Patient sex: M
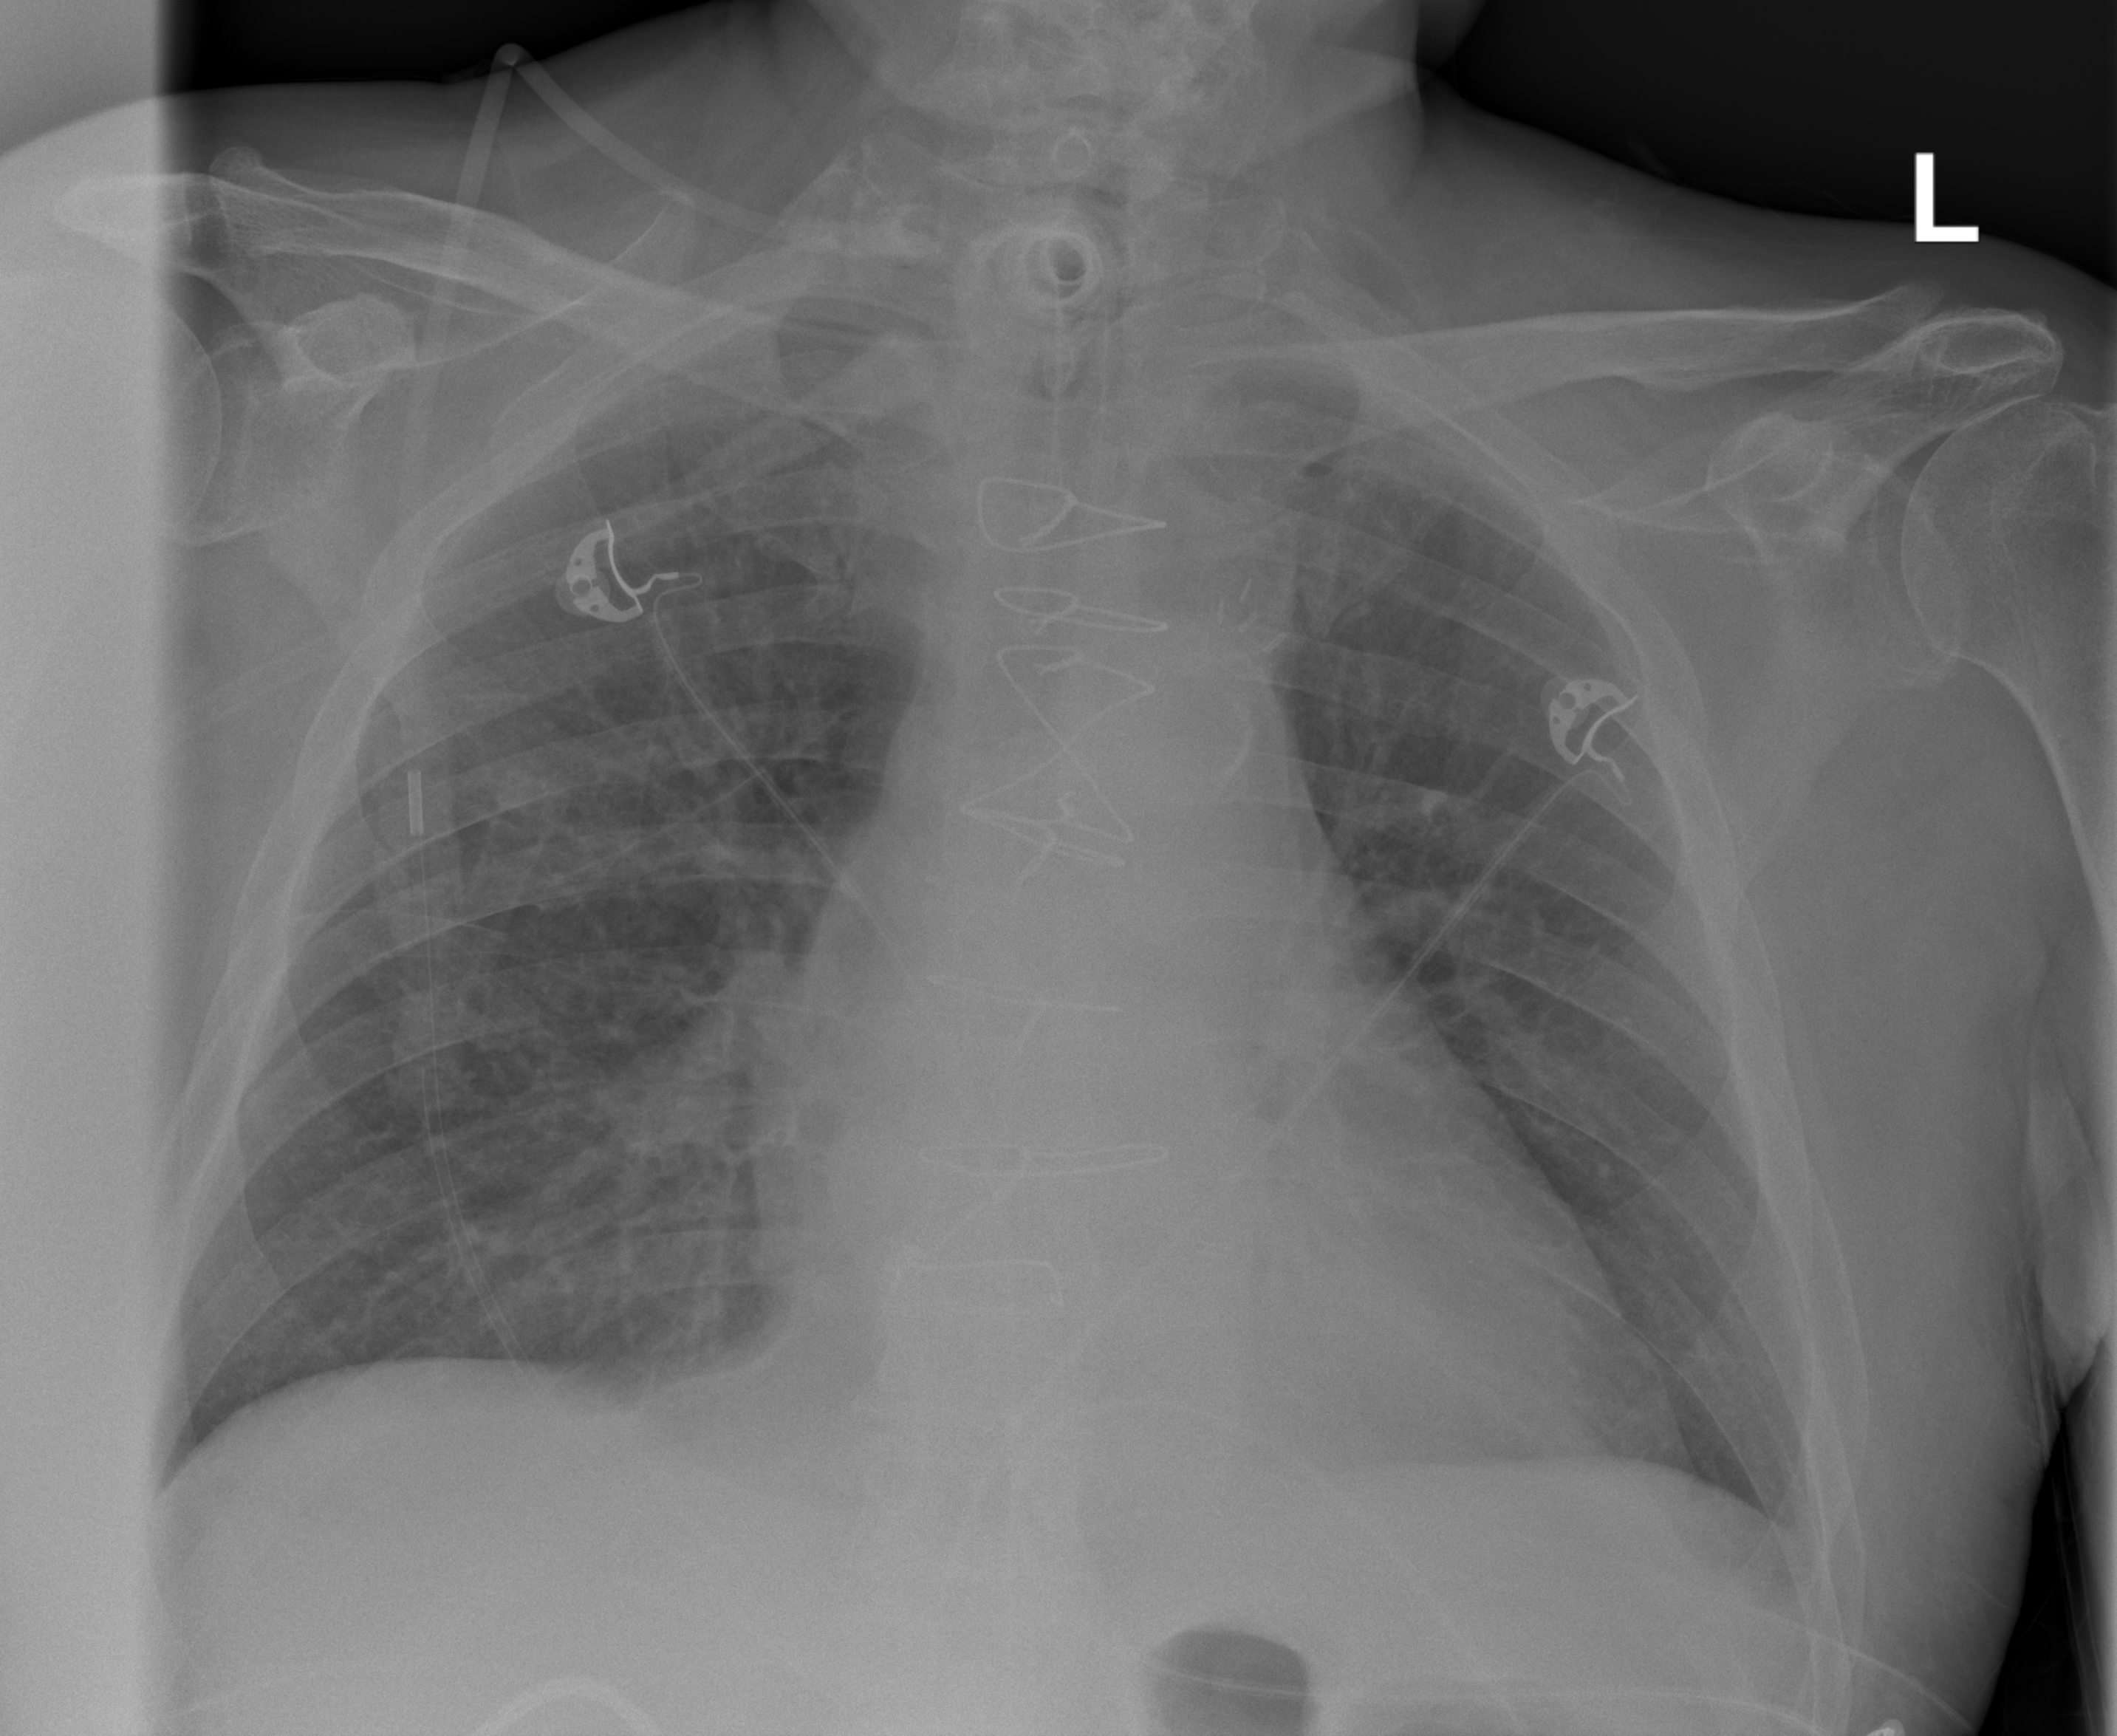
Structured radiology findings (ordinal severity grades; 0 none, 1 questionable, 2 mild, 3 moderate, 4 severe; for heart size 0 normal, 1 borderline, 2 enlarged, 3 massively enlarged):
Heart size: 0
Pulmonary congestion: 1
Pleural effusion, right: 0
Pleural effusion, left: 1
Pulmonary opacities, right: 0
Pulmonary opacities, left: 0
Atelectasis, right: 2
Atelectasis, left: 0